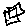
Label: square